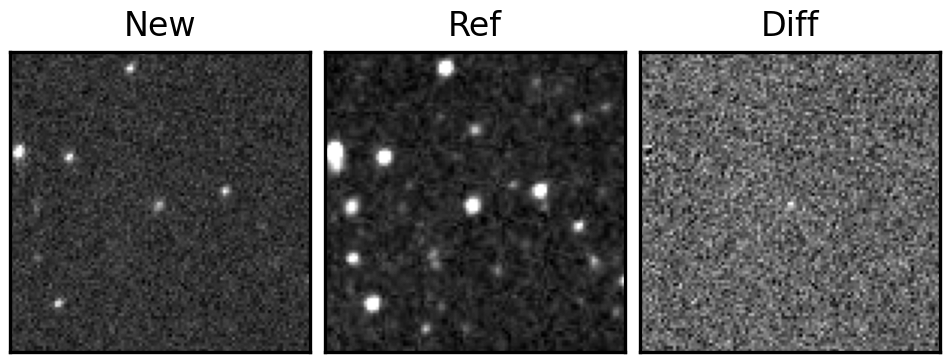
Label: real